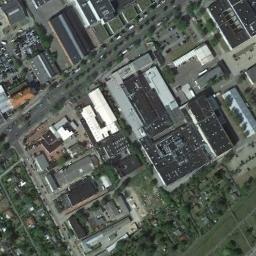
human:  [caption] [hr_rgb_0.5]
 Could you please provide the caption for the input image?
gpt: The industrial area with some workshops of different colors and sizes Is surrounded by roads and trees .

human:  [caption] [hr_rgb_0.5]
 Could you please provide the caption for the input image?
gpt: Many trees are near the industrial area .

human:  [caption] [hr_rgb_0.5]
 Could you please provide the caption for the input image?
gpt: Neatly planned factories and roads in an industrial area with good greening .

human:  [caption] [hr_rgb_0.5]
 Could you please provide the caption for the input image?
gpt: The industrial area is dilapidated .

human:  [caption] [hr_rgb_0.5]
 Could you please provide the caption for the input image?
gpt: There are some black buildings and green trees on the industrial area .